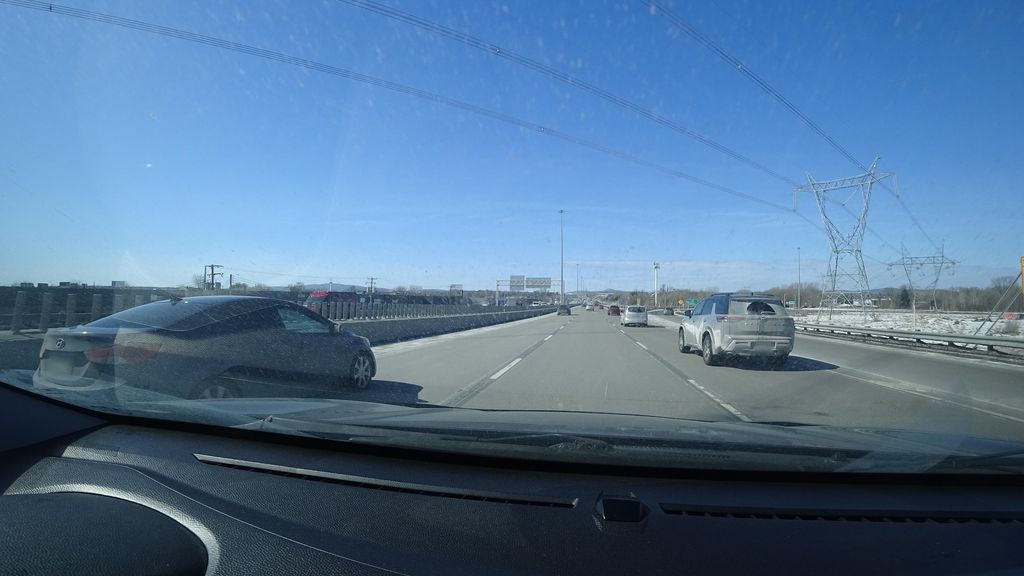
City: quebec_city